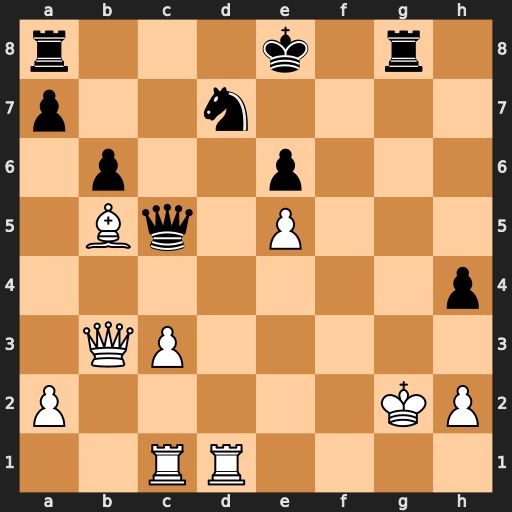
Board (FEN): r3k1r1/p2n4/1p2p3/1Bq1P3/7p/1QP5/P5KP/2RR4
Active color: w
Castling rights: q
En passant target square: -
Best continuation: Kh1 O-O-O Bxd7+ Rxd7 Qxe6 Rd8 Rxd7 Rxd7 Rd1